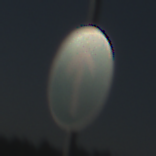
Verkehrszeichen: VorgeschriebeneFahrtrichtungGeradeaus
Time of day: MorningAfternoon
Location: Outdoor (Nature)
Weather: PartlyCloudy
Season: NotSpecified
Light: Natural